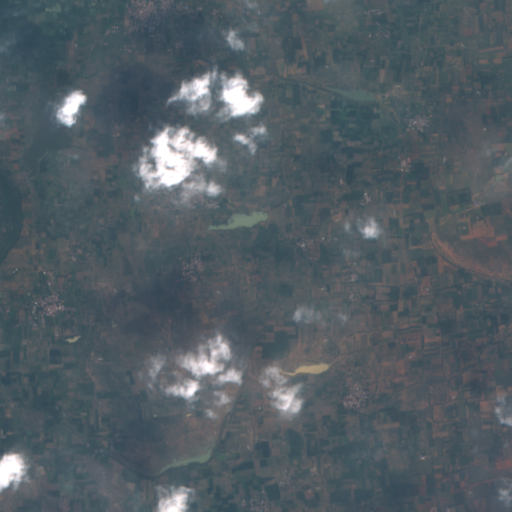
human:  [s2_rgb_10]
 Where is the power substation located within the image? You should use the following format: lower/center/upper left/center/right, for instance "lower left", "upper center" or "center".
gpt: The power substation is located in the center left of the image.
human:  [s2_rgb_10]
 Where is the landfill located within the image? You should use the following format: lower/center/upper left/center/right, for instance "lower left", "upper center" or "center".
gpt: There is no landfill in the image.